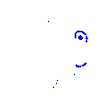
Particle: kaon